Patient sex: F
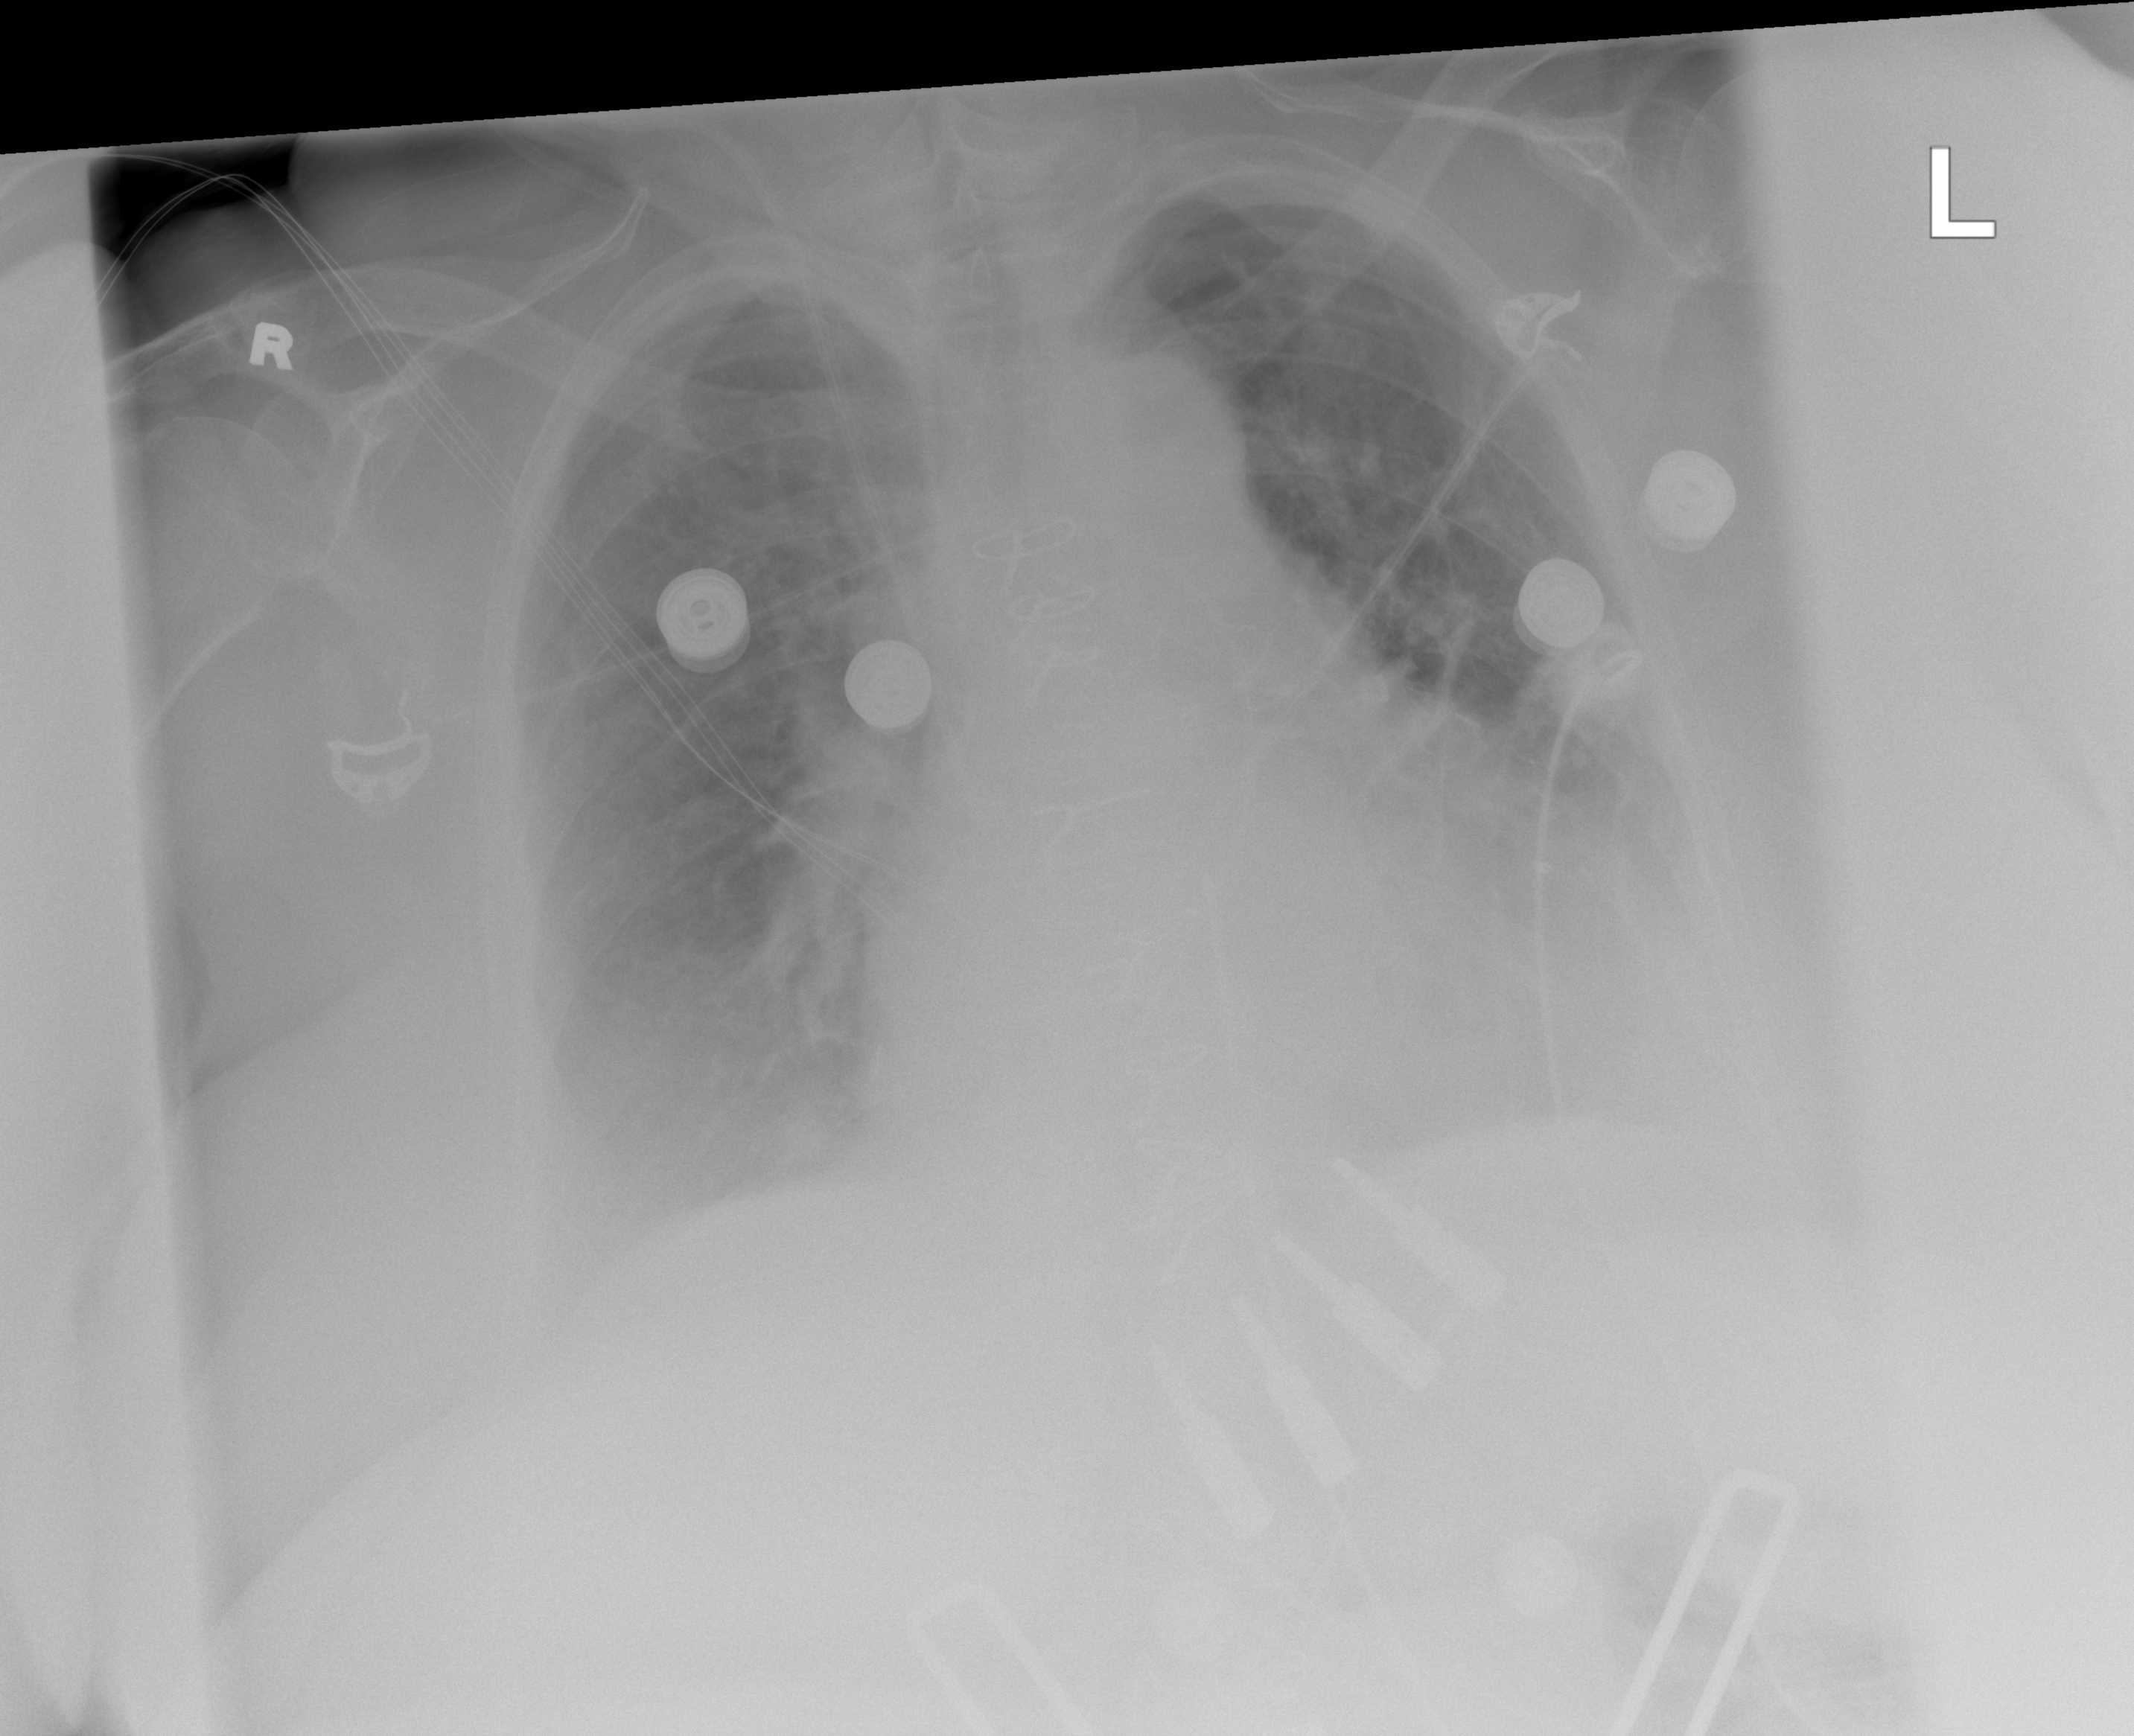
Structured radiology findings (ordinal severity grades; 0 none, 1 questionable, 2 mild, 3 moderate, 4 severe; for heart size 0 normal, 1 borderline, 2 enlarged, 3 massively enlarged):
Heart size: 2
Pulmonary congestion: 2
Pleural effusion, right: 2
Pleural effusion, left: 2
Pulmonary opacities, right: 1
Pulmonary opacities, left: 1
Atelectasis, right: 2
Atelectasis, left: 2